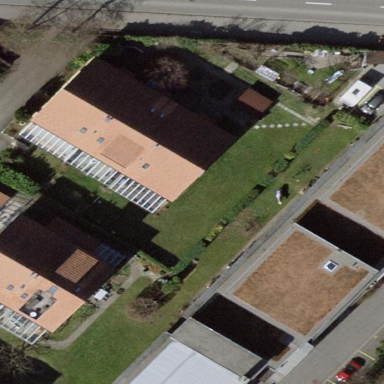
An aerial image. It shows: Gabled building.